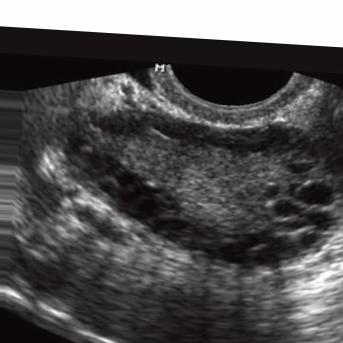
Label: infected